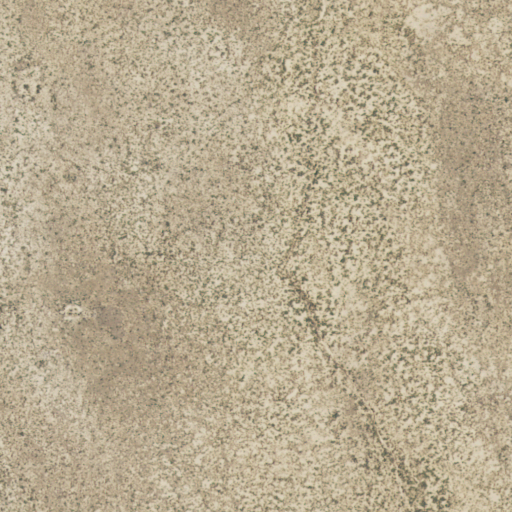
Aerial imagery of valley in Colorado named De Tilla Gulch containing shrub and grassland